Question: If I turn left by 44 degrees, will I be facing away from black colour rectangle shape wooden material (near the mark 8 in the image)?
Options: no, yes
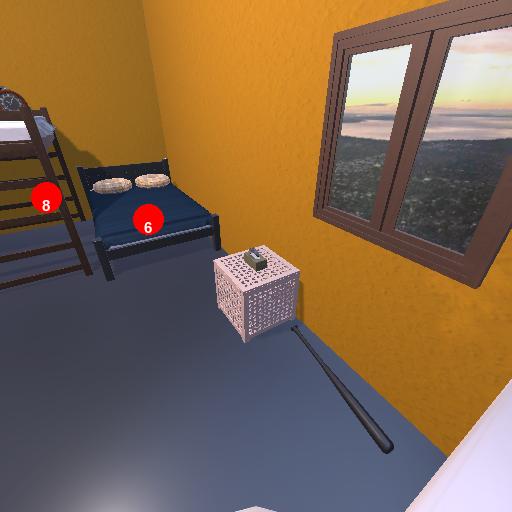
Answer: no